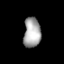
Tissue: lung
Cell type: Myeloid cells
Senescence score: 0.6738
Nuclear area (px): 498
Mean DAPI intensity: 167.568